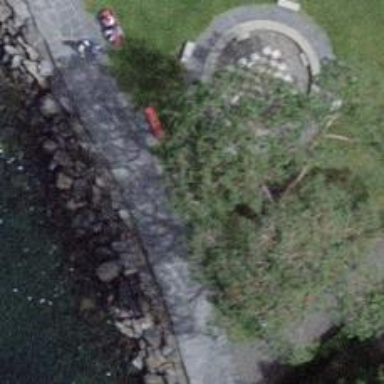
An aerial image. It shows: Red bench.